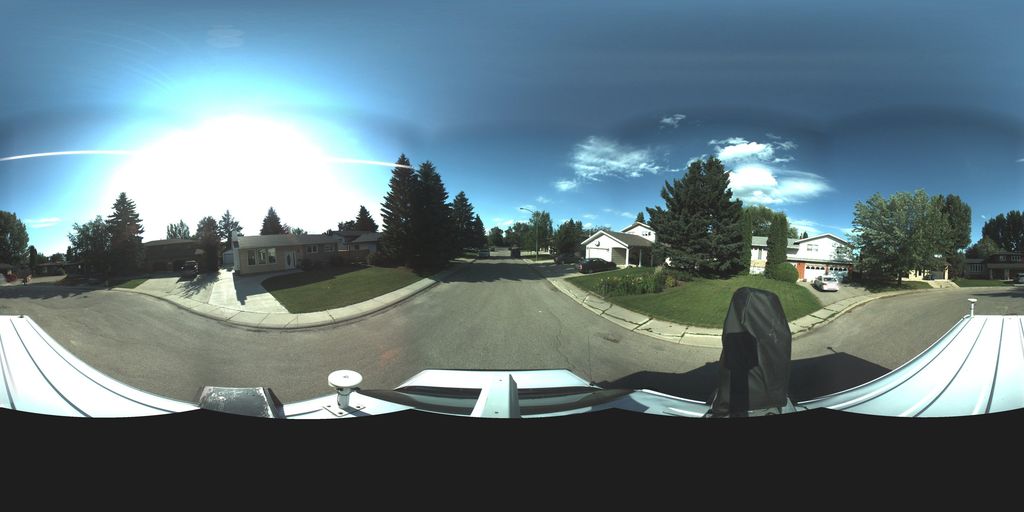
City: saskatoon